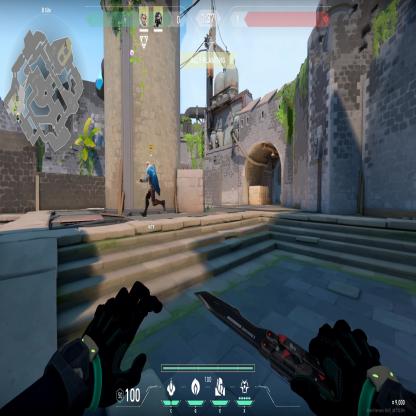
Label: teammate